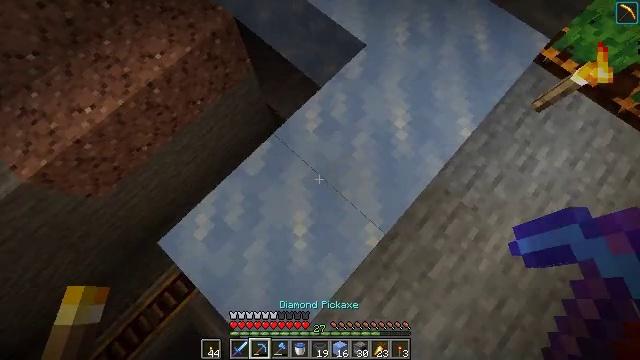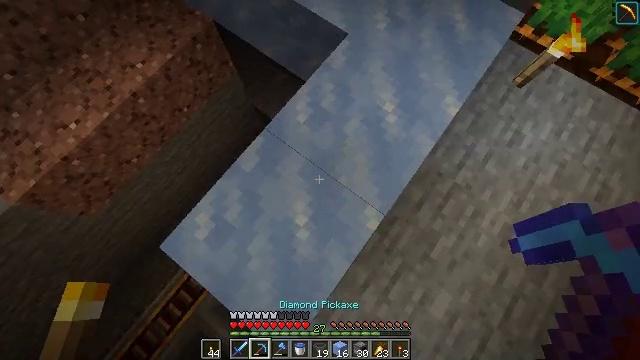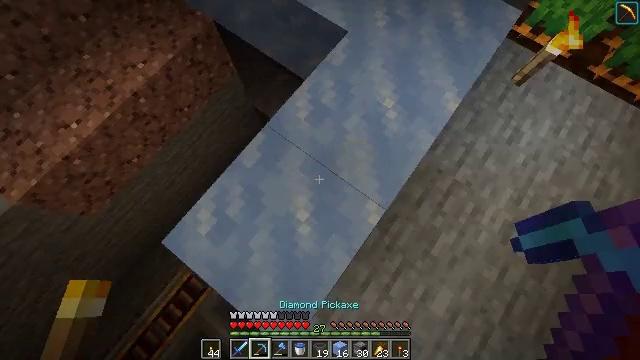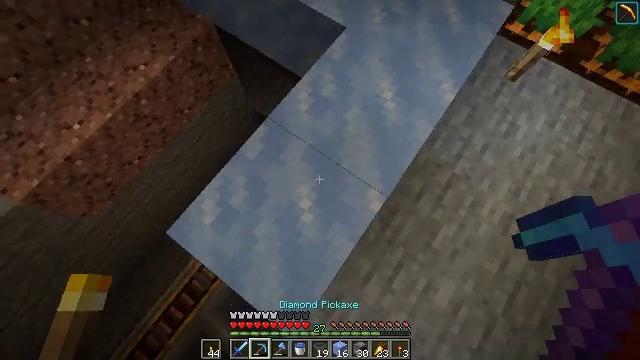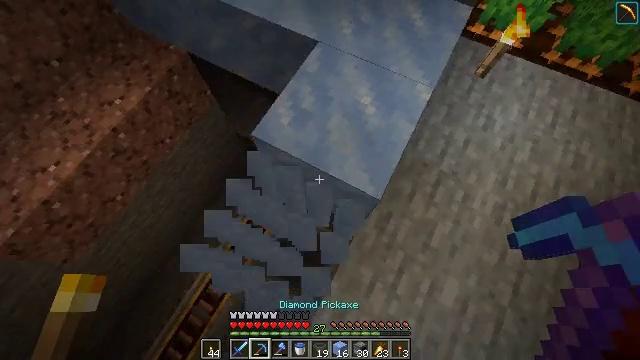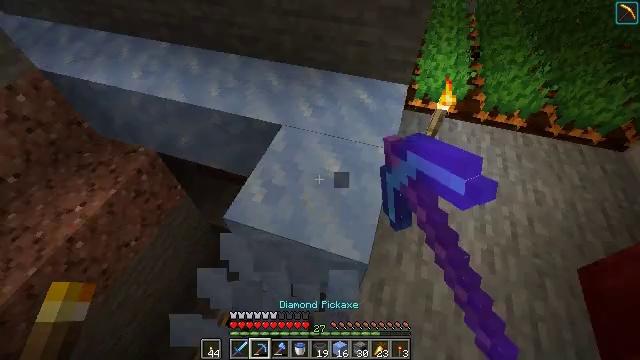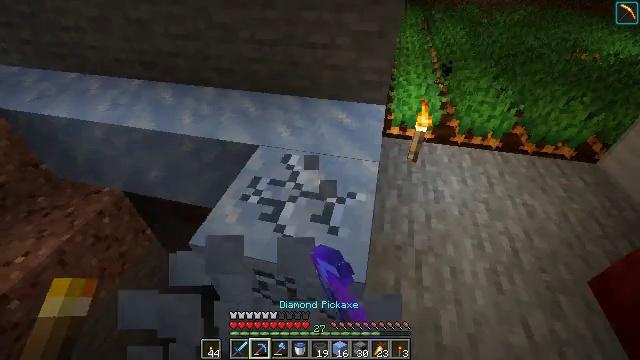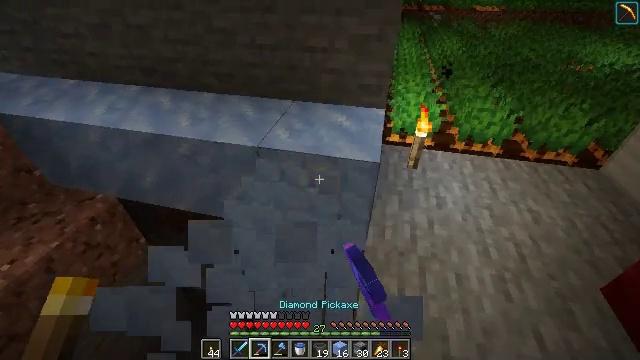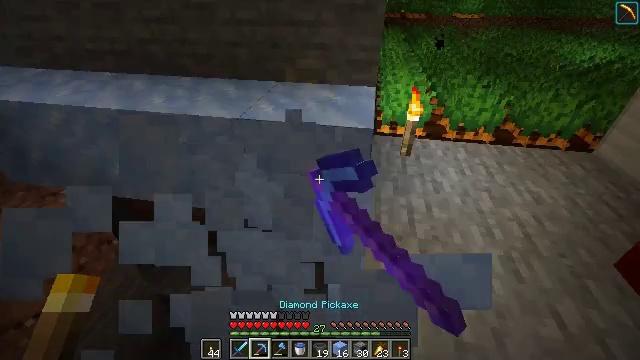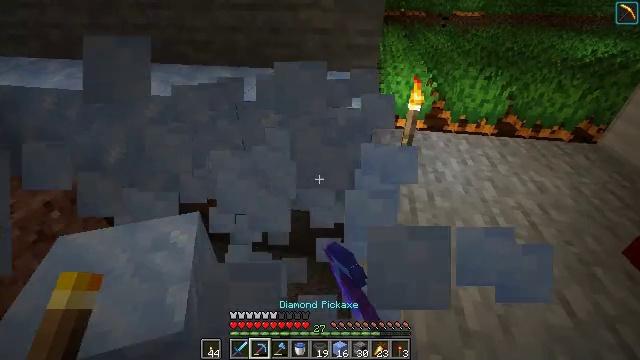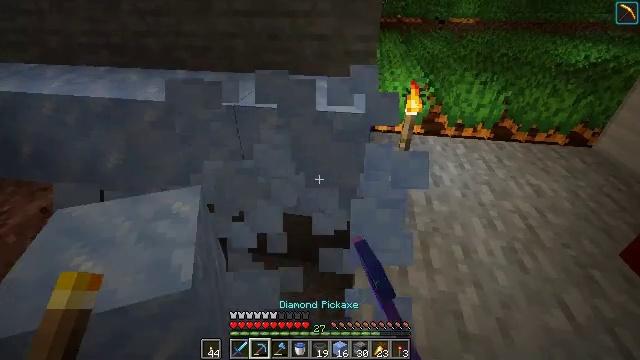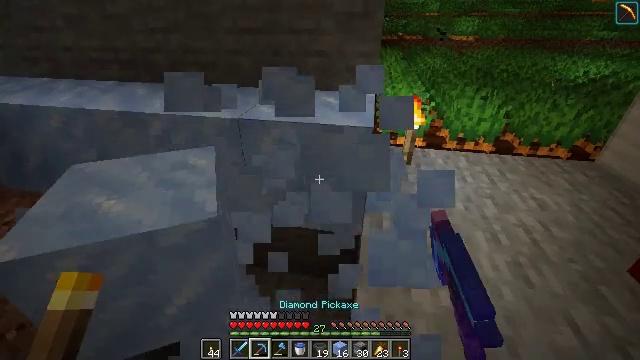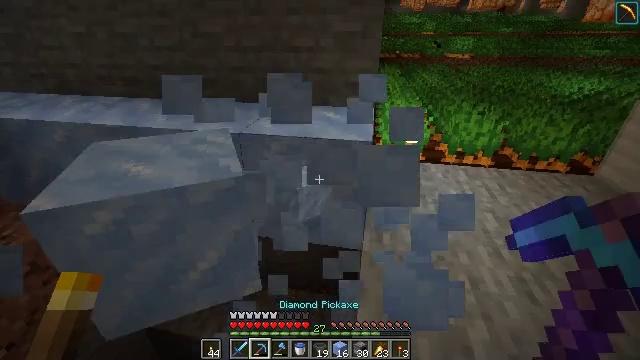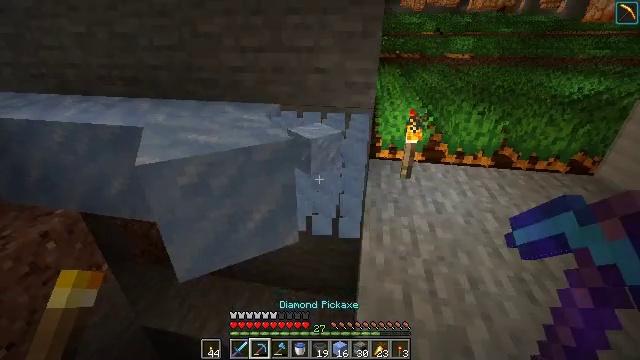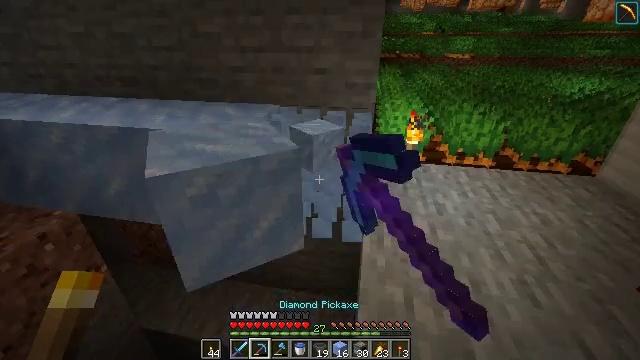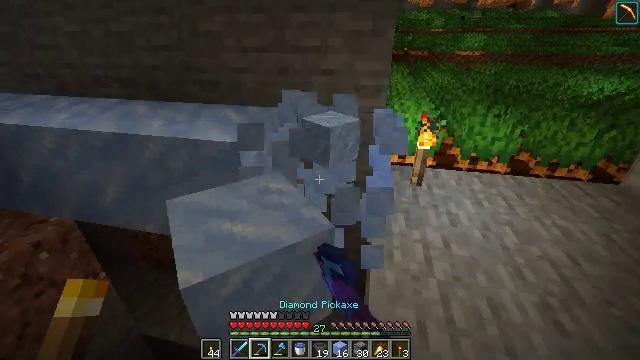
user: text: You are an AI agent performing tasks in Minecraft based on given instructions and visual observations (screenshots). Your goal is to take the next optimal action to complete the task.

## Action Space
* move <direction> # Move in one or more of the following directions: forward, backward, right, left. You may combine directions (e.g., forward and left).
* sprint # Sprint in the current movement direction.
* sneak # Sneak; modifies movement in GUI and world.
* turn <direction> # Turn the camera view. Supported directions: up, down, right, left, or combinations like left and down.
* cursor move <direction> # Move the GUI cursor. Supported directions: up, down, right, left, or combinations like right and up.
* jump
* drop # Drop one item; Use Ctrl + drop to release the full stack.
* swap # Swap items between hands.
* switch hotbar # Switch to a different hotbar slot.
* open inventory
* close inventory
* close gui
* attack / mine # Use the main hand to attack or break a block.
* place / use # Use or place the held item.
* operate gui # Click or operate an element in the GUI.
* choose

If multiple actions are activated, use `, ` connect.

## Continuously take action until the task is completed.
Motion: motion action
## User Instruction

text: Break packed ice to add to inventory.
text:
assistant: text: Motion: turn right
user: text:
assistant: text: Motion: no_op
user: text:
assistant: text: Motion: turn right and up
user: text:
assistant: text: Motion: turn right and up, attack / mine
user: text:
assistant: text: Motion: turn right and up, attack / mine
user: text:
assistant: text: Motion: turn right and up, attack / mine
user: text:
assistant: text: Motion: turn up, attack / mine
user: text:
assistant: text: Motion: turn right and up
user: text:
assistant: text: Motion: no_op
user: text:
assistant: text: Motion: turn up
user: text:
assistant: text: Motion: turn up
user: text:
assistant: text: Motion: turn up
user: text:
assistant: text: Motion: attack / mine
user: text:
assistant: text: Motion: move forward, attack / mine
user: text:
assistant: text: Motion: move forward, turn left, attack / mine
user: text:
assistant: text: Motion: move forward and move right
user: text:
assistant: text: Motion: move forward and move right, turn down
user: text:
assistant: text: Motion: no_op